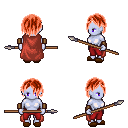
a pixel art fantasy rpg character, female body template, dark elf, purple skin, maroon cape, red pants, red bangs hairstyle, leather bracers, brown slippers, spear, four views (front, back, left, right), 2x2 character sprite sheet, small pixel art, hard edges, no anti-aliasing